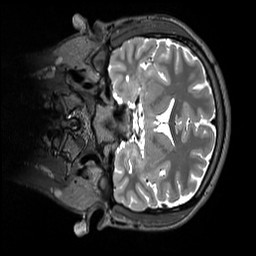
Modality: T2w
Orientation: coronal
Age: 18
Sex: male
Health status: healthy
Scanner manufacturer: siemens
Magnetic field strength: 3 T
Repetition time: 3.2 s
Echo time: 0.412 s